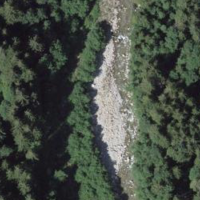
EUNIS habitat code: 44
Species observed at this site:
Mercurialis perennis